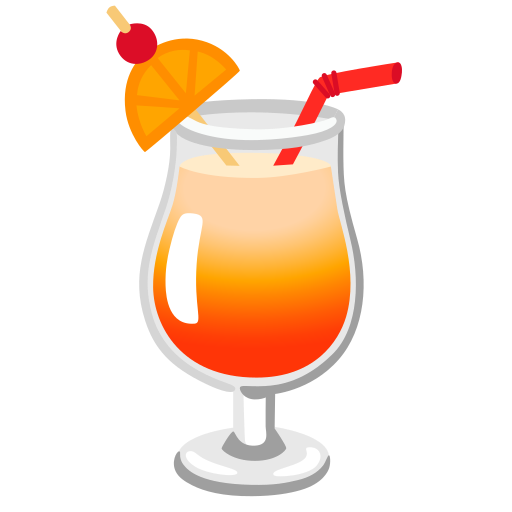
Emoji: 🍹